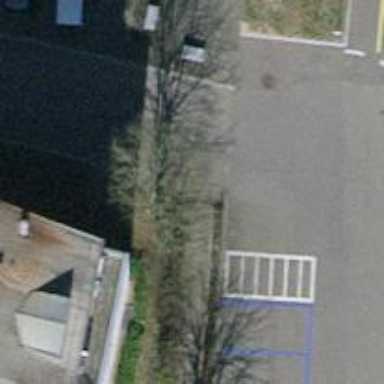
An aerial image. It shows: Footway surfaced with paving stones.